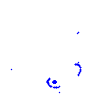
Particle: kaon